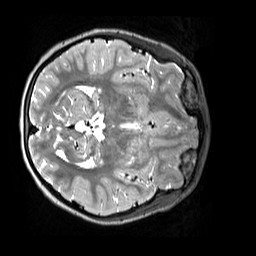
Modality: T2w
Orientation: axial
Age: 9
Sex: female
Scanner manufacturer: siemens
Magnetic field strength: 3 T
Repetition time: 3.2 s
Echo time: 0.408 s